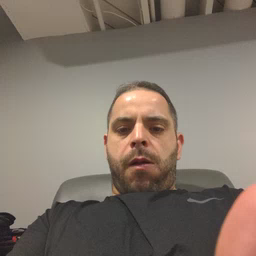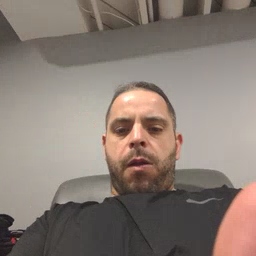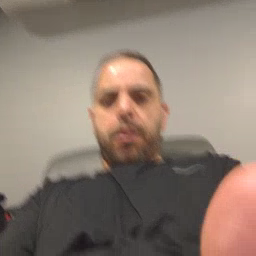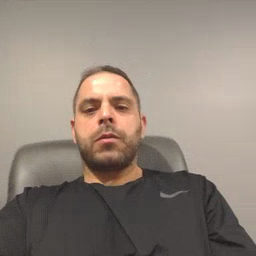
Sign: water